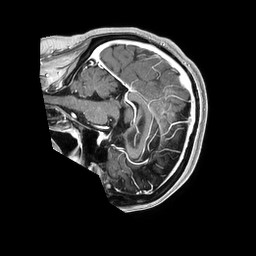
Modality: T1w
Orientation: sagittal
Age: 50
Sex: female
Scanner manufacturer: philips
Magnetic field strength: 1.5 T
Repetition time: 0.007592 s
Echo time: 0.003482 s